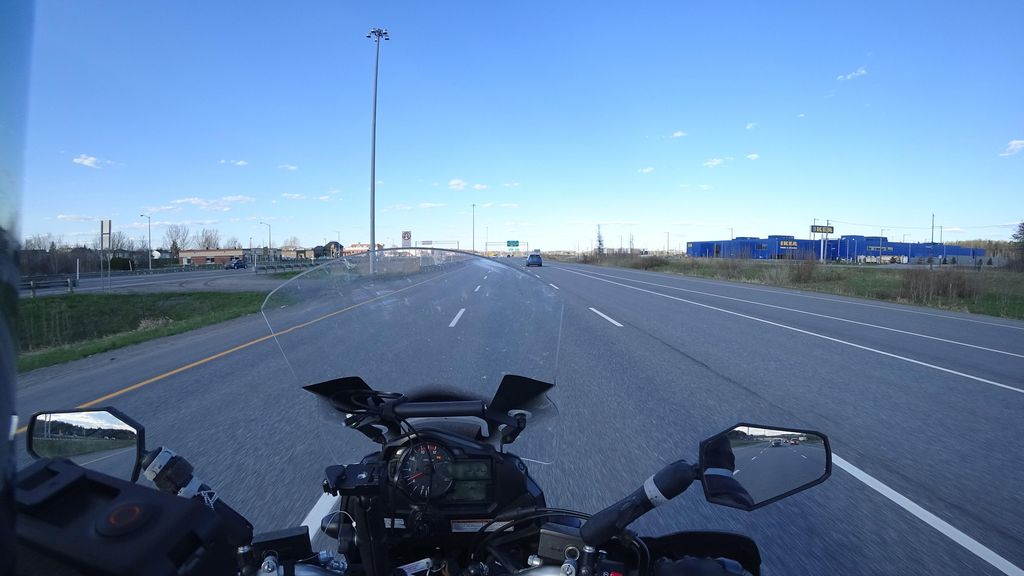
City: quebec_city